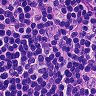
Metastatic tissue present: no